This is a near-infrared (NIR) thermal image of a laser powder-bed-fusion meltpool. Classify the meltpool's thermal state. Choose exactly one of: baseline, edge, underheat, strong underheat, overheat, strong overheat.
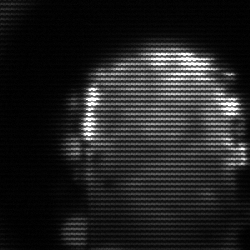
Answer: baseline